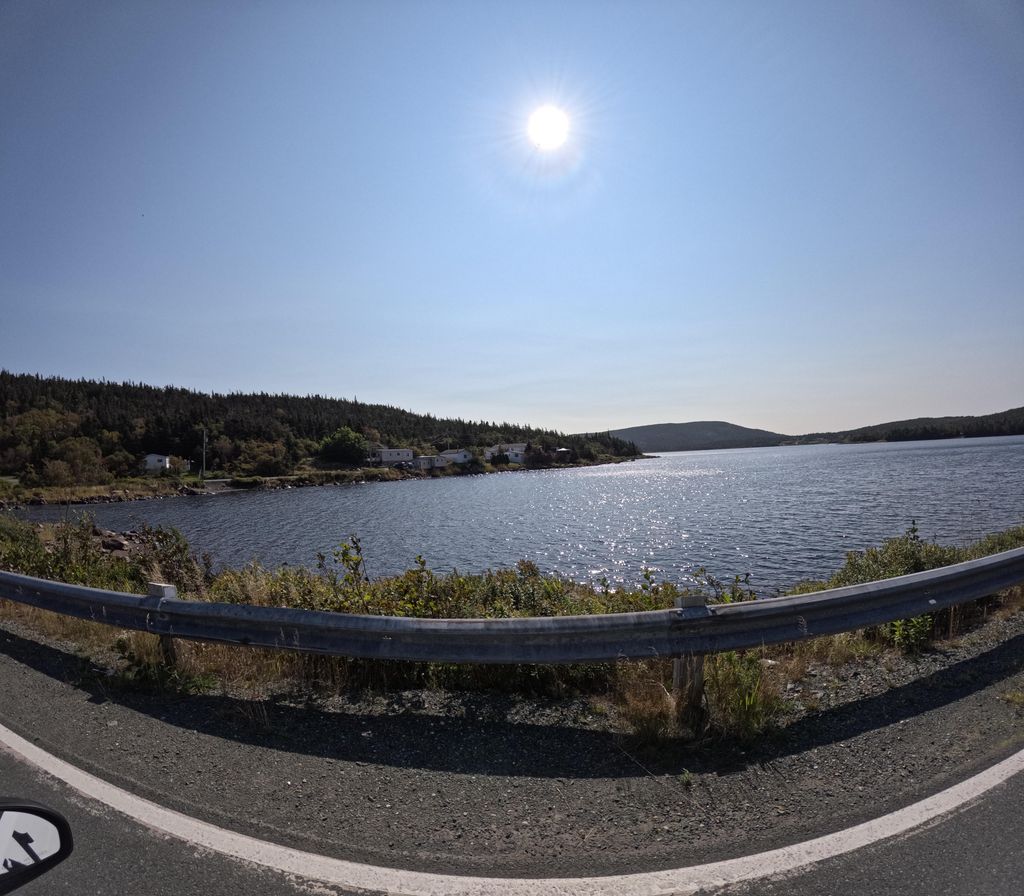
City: st_johns